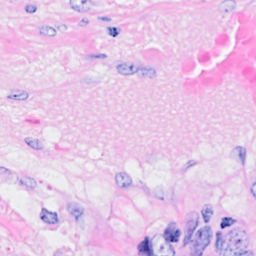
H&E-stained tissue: Breast